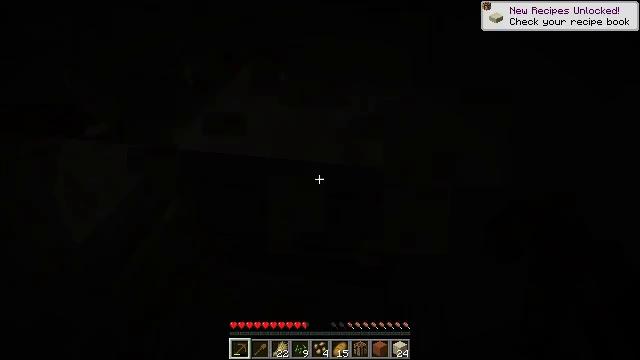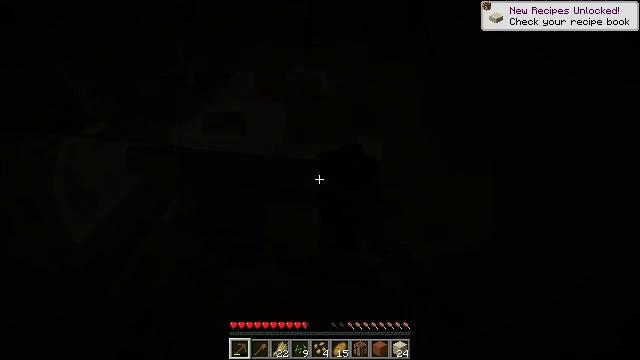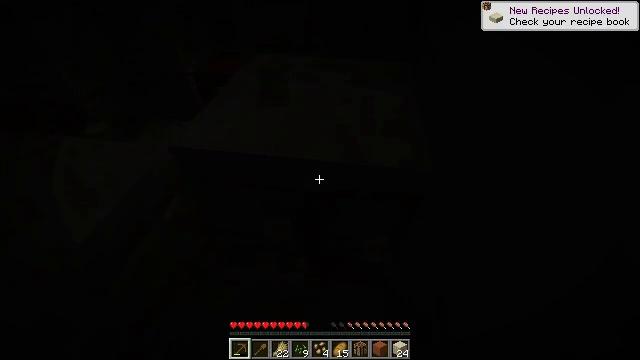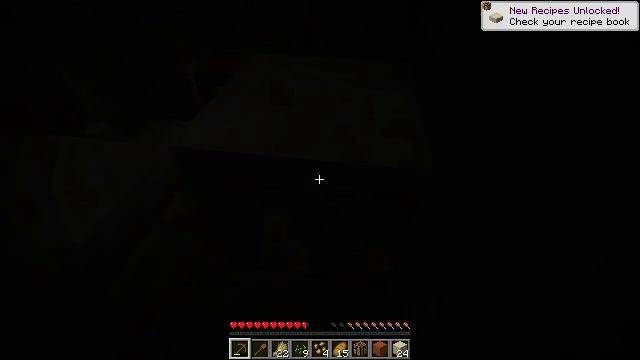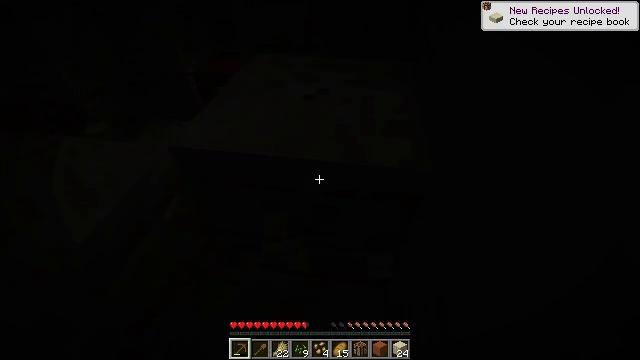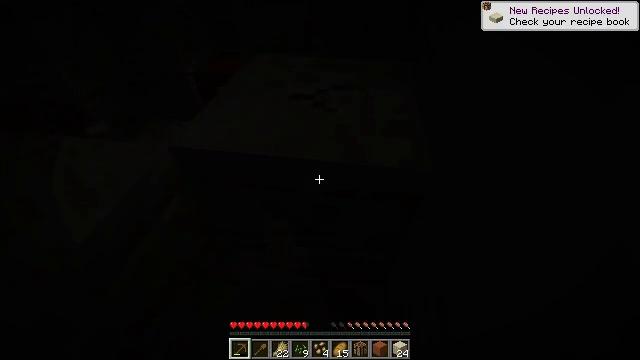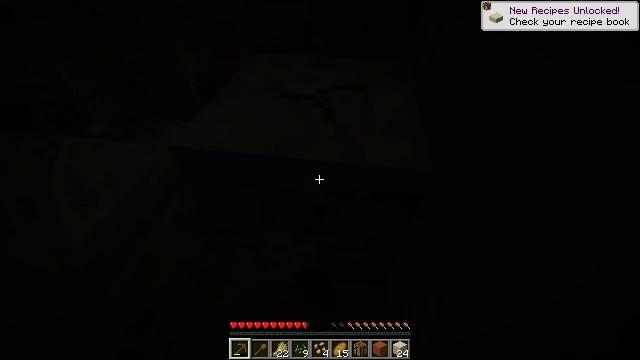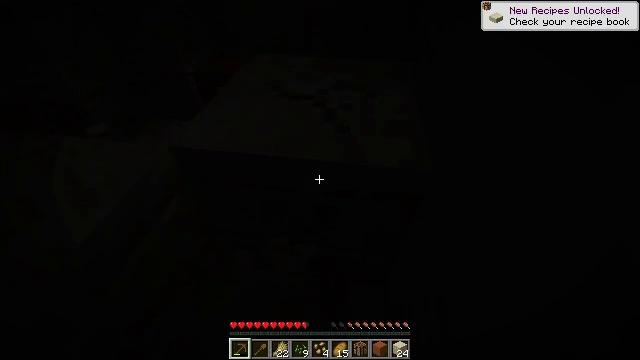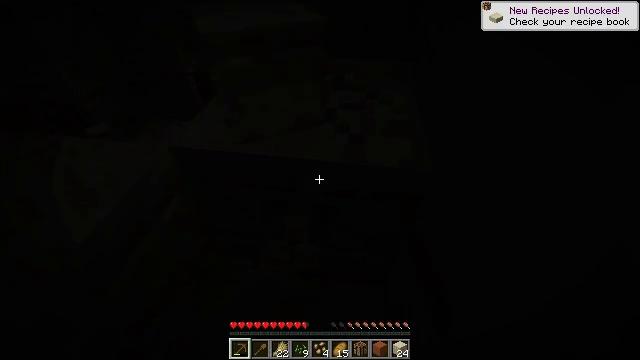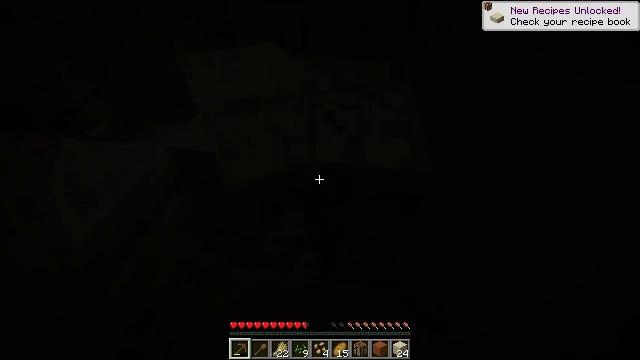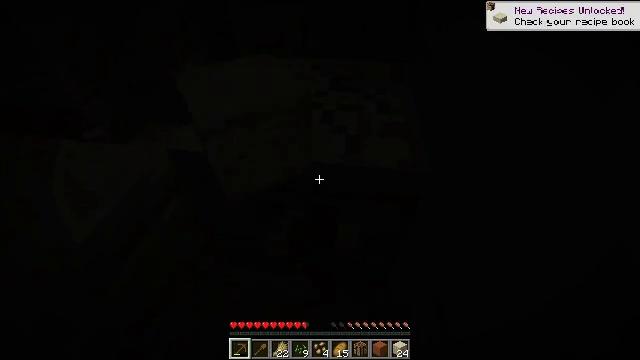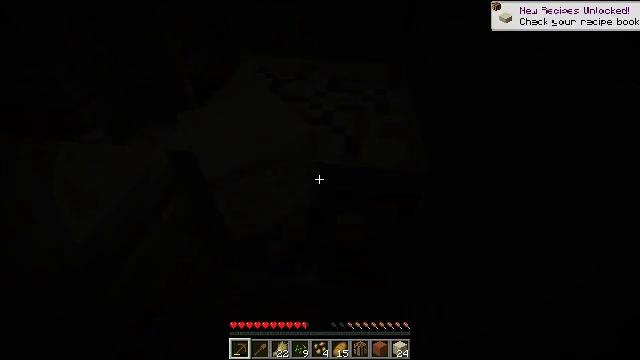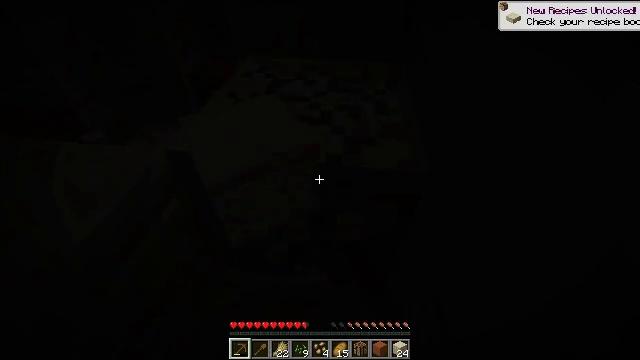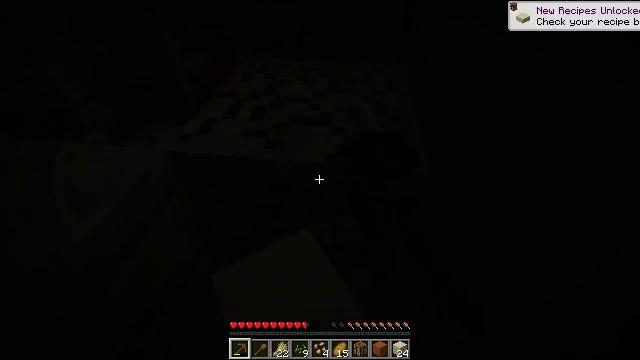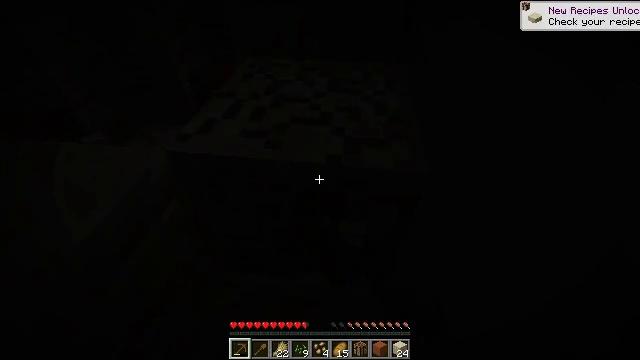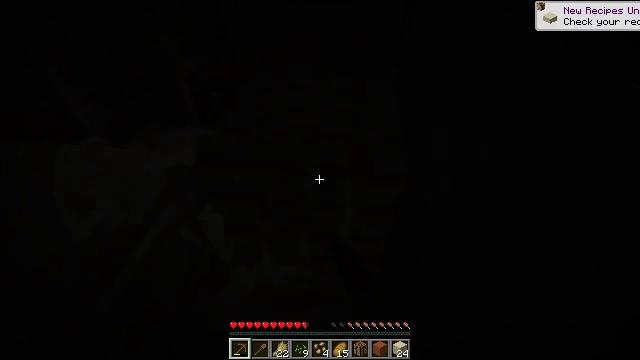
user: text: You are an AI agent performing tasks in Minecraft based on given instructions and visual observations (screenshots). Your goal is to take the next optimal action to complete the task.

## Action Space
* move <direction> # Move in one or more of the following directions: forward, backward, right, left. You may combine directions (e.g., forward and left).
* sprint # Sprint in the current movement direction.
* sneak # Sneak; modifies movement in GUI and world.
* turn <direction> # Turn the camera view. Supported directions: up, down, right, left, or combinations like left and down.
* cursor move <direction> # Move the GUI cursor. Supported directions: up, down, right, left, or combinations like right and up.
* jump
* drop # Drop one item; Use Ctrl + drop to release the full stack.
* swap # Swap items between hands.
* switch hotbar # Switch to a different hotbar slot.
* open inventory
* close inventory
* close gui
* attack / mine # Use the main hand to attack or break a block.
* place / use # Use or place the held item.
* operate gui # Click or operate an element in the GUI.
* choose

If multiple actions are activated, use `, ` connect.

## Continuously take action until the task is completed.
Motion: motion action
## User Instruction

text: Chisel away at the sandstone to get the chiseled version.
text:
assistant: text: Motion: attack / mine
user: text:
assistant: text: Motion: attack / mine
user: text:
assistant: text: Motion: attack / mine
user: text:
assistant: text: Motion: attack / mine
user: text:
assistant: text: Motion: attack / mine
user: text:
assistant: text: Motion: attack / mine
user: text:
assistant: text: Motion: attack / mine
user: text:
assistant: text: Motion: attack / mine
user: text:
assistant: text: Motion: attack / mine
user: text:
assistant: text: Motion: attack / mine
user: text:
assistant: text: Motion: attack / mine
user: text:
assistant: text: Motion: attack / mine
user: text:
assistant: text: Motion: attack / mine
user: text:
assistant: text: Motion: attack / mine
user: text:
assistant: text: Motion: attack / mine
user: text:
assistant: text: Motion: attack / mine
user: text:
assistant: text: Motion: attack / mine
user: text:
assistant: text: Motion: attack / mine
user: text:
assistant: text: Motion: no_op
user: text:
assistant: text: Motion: no_op